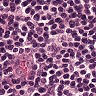
Metastatic tissue present: no